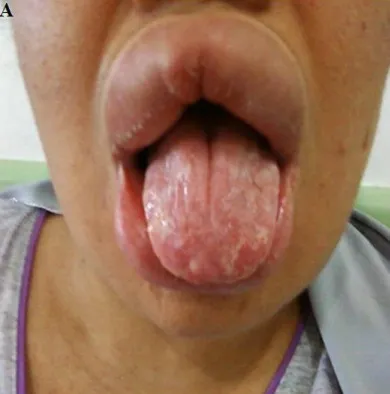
Swelling of the lips with geographic tongue.
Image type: medical_photograph (other_medical_photograph)